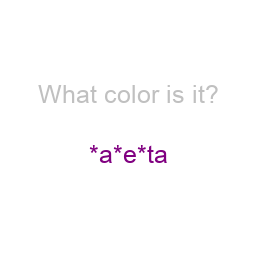
Color: purple
Color name shown: magenta
Background color: white
Question text color: silver